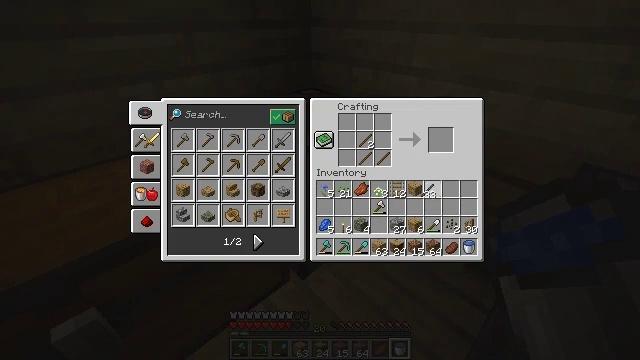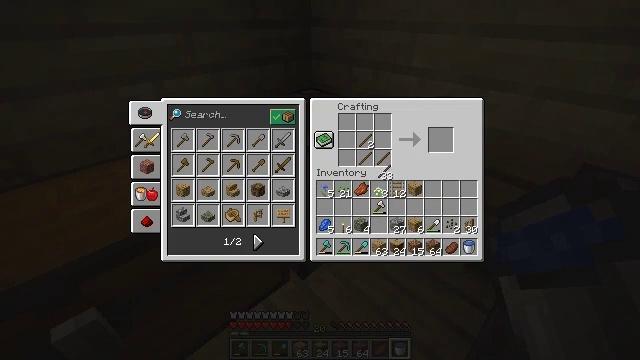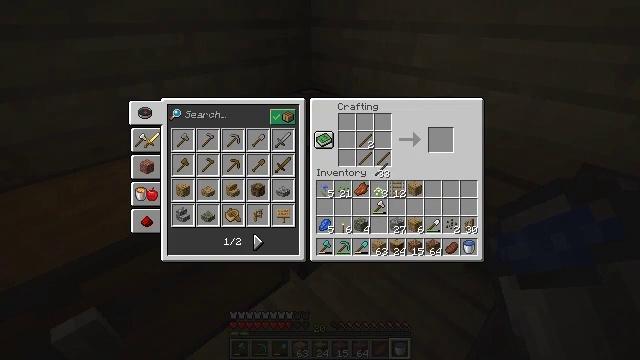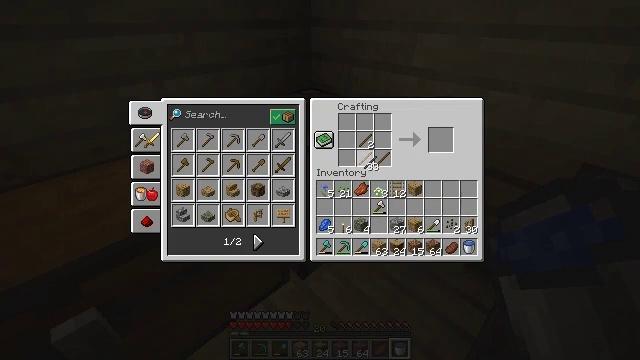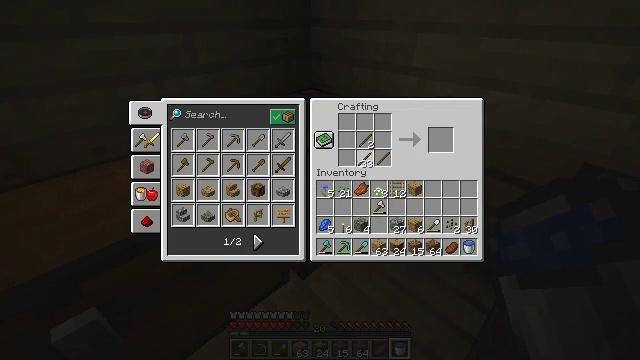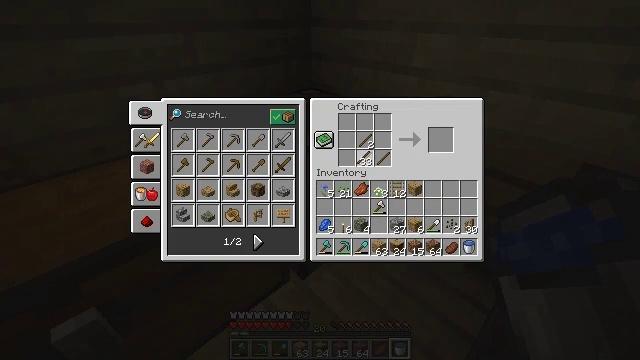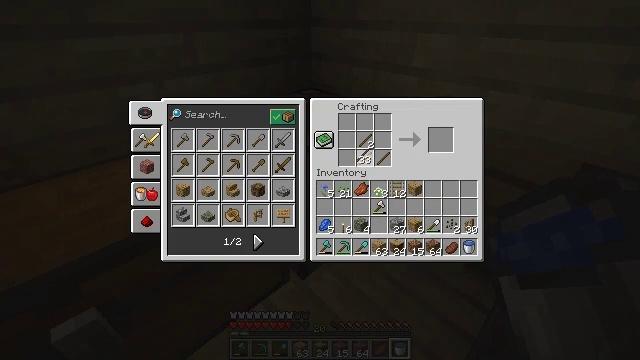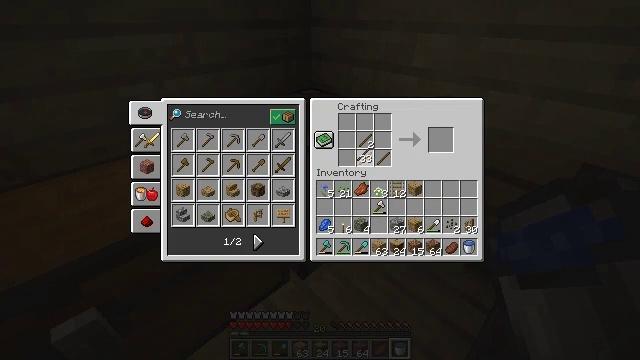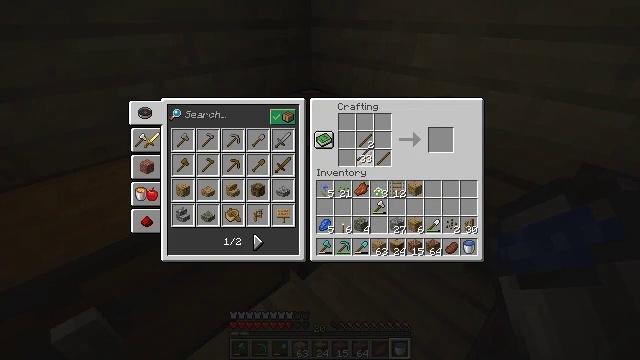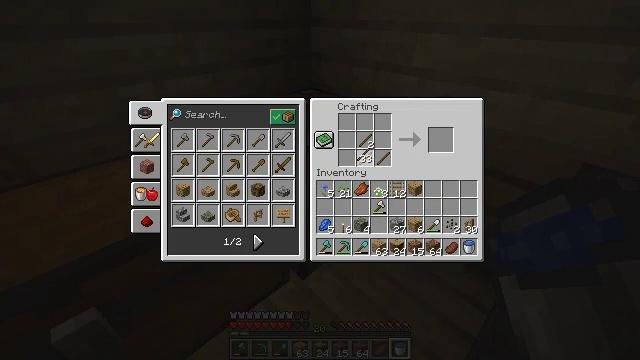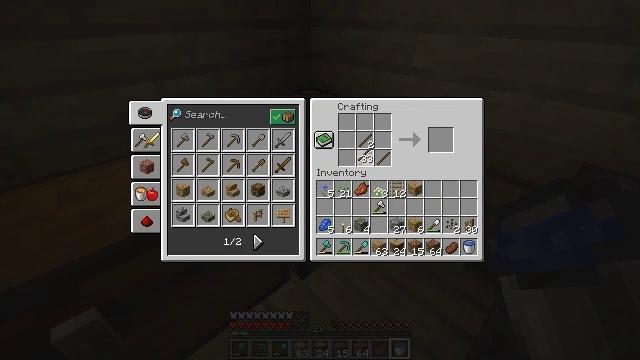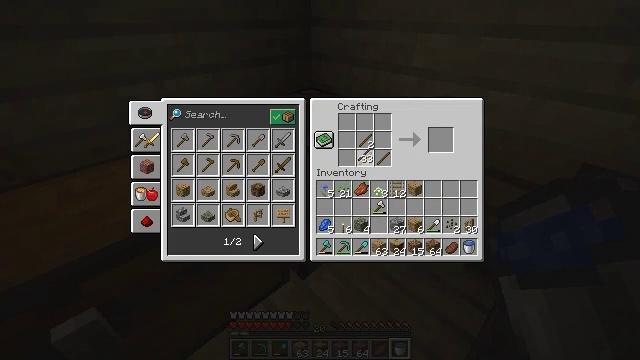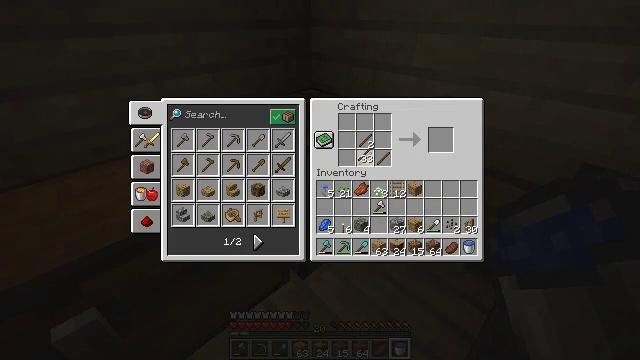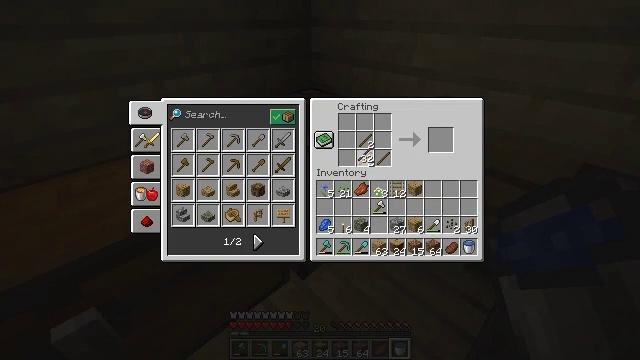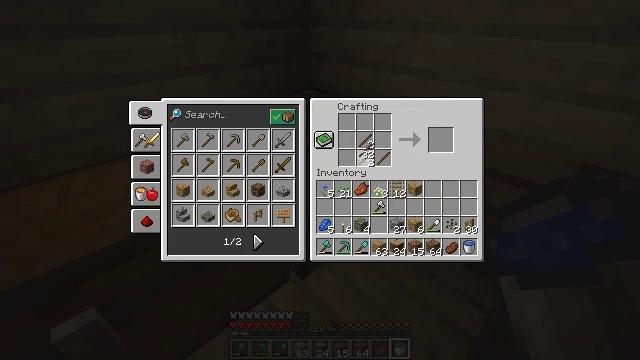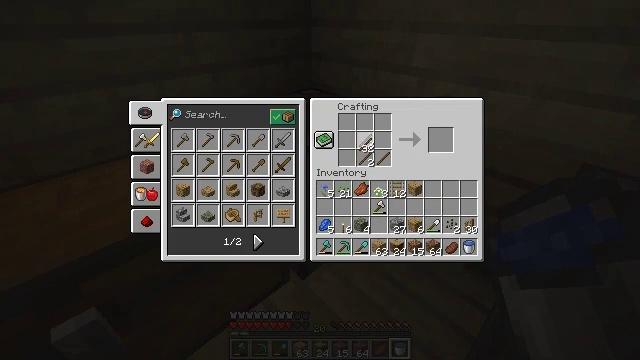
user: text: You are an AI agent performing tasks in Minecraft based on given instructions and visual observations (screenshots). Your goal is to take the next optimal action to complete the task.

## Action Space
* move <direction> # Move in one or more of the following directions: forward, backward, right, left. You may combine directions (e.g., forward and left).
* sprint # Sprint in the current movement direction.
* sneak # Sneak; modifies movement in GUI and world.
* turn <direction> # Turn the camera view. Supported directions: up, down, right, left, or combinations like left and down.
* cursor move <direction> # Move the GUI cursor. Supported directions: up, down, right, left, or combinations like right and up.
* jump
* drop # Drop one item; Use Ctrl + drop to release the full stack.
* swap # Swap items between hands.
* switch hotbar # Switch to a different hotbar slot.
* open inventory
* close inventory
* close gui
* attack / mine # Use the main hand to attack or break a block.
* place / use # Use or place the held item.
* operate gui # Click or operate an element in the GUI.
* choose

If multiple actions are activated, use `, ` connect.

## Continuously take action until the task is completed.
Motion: motion action
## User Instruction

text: Use cobblestone to make a stone hoe.
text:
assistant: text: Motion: cursor move left and up
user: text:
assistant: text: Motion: no_op
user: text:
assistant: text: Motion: cursor move left and up
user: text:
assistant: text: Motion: no_op
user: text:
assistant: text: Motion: no_op
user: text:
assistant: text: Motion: no_op
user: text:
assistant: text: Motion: no_op
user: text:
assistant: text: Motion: no_op
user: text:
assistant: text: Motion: no_op
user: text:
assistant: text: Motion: choose
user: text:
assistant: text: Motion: choose
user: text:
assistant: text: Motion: choose
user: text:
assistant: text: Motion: no_op
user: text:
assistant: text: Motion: no_op
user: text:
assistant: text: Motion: no_op
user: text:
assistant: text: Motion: no_op
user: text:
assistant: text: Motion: no_op
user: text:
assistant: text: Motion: no_op
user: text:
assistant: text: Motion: no_op
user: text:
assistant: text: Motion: choose
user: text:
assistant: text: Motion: choose
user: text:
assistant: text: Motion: choose
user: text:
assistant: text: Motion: no_op
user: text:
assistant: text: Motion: cursor move down
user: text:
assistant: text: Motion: no_op
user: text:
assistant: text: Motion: no_op
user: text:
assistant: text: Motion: no_op
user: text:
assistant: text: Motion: no_op
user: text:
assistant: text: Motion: choose
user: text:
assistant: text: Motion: choose